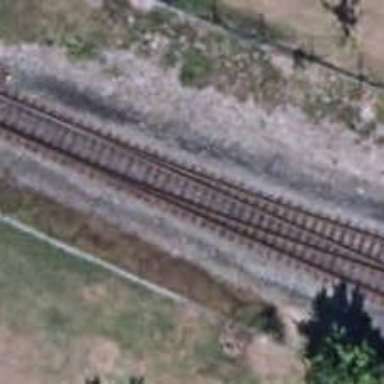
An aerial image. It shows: Railway track.